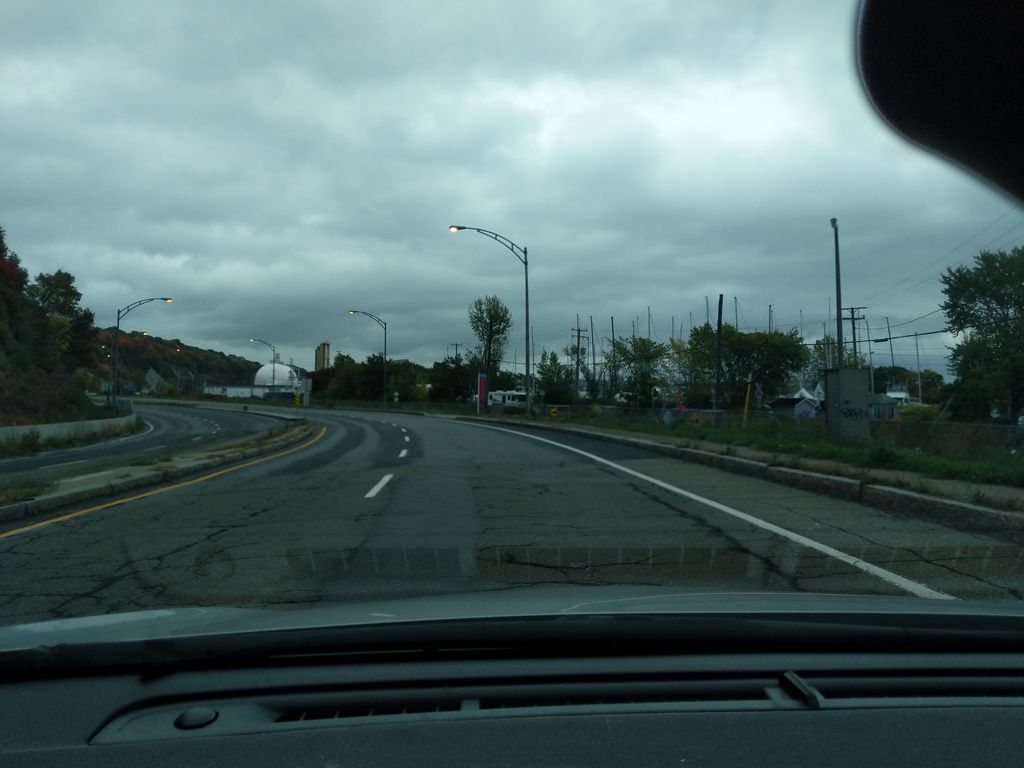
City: quebec_city